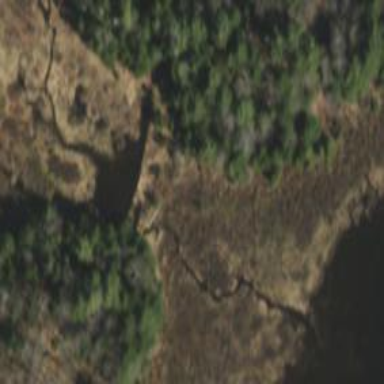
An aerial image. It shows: Path with excellent trail visibility. The bridge structure is floating.